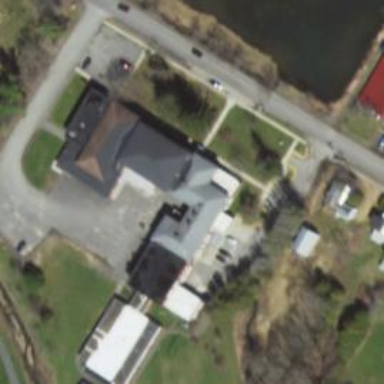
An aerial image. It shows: Government office.